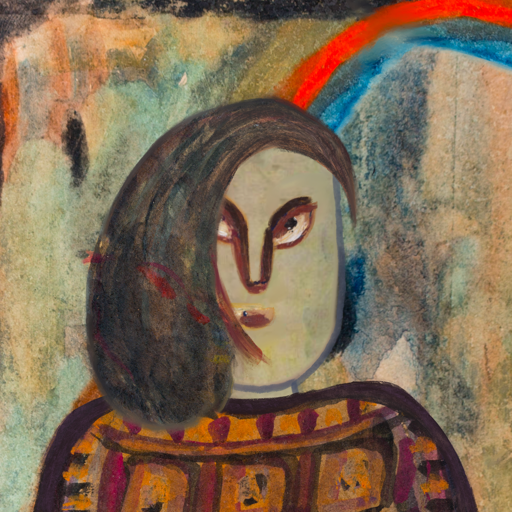
Background: Childish, Head And Neck Front: Hill_Girl, Face Front: After_Raid, Bust: Doll, Hair Front: Gypsy_Mother, Head Accessory: Blank, Second Necklace: Blank, Necklace: Blank, Baby: Blank